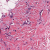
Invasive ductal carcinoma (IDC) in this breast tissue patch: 1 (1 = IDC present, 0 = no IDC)